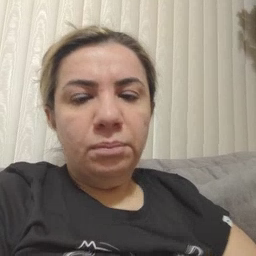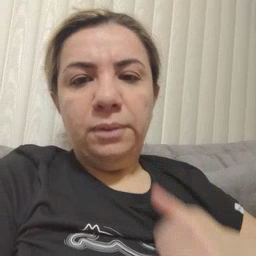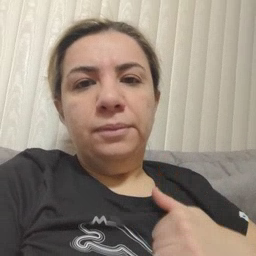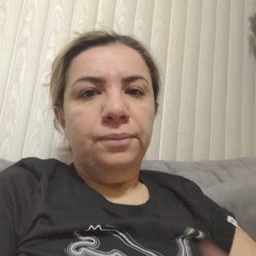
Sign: bath